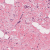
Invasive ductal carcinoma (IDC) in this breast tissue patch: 1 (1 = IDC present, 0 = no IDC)